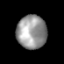
Tissue: prostate
Cell type: T cells
Senescence score: 0.3483
Nuclear area (px): 978
Mean DAPI intensity: 150.837